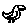
Label: bird